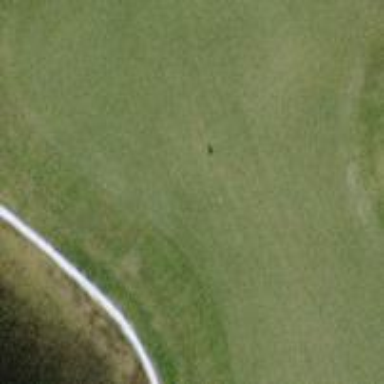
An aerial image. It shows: Green golf area with grass land use.